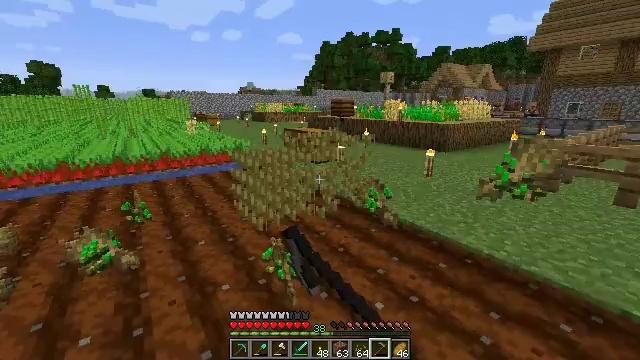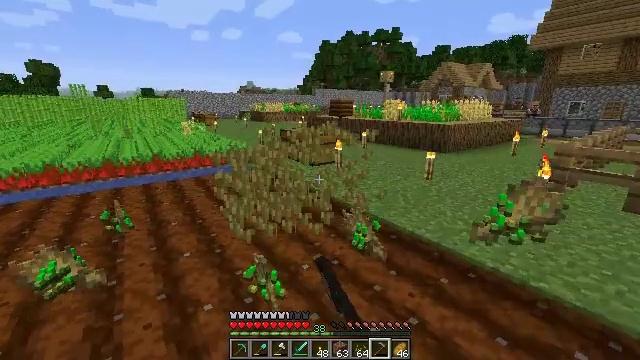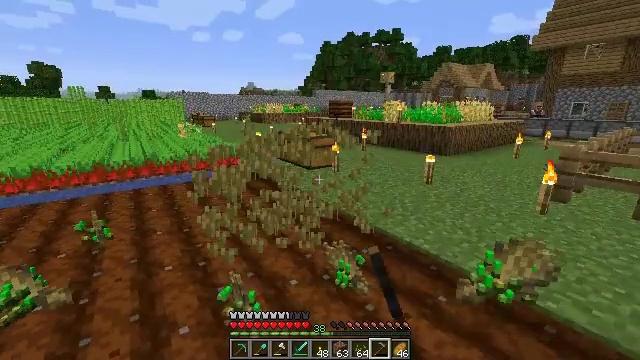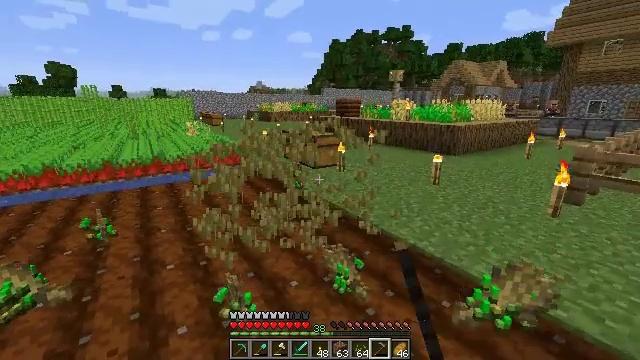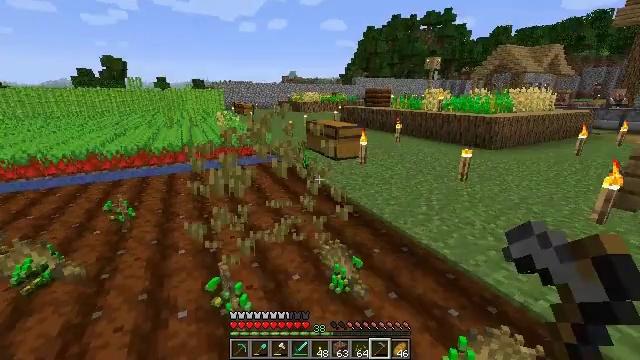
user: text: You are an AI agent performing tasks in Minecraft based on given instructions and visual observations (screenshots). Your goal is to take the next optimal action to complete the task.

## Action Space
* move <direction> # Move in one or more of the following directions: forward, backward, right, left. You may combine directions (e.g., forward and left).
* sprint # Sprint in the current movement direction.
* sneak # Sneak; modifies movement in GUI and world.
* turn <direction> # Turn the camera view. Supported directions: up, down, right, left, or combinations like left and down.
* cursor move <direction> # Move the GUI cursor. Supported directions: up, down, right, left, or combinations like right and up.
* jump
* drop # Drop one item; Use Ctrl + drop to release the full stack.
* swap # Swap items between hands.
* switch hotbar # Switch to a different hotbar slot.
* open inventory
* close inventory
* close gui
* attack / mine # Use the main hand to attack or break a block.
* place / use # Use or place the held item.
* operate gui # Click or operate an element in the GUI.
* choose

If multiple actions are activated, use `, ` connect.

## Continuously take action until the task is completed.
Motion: motion action
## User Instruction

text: Destroy the wheat to collect it.
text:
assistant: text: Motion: move forward and move right, attack / mine
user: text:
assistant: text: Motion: move forward and move right, attack / mine
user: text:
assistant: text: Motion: move right, turn left, attack / mine
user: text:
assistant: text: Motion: move right, turn left and down, attack / mine
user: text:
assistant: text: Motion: attack / mine